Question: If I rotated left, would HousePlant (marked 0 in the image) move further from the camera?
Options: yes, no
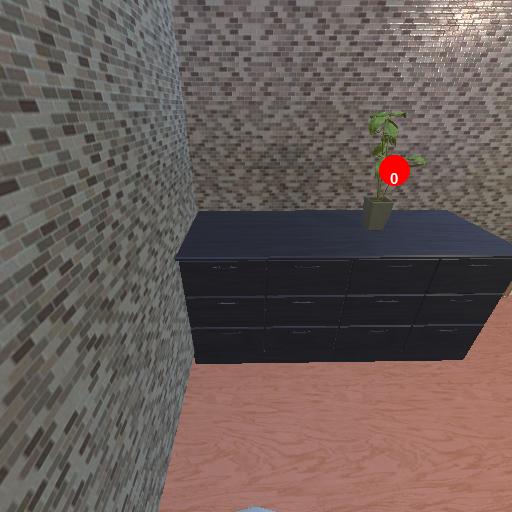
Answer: yes